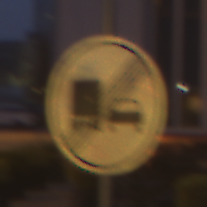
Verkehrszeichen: EndeUeberholverbotKraftfahrzeuge
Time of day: Night
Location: Outdoor (Urban)
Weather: PartlyCloudy
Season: NotSpecified
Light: Artificial